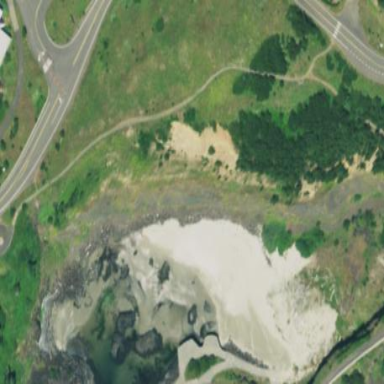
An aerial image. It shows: Scenic beach with natural beauty.